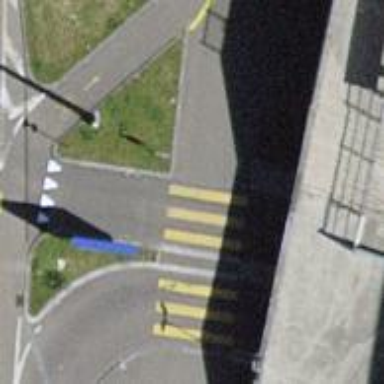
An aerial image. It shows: Asphalt footway.